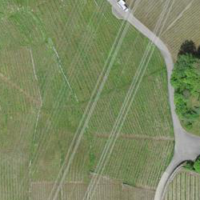
EUNIS habitat code: 40
Species observed at this site:
Melittis melissophyllum